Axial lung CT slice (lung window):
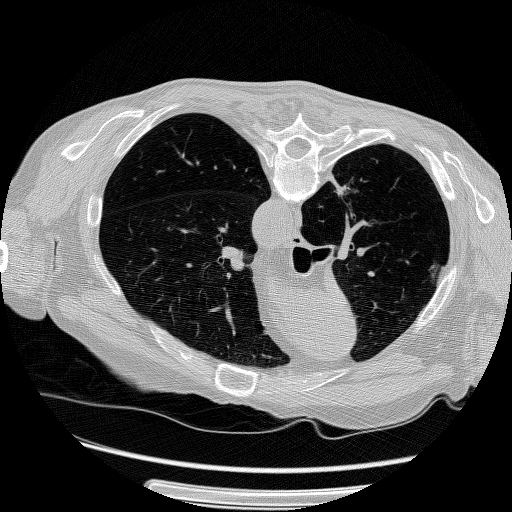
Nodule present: no